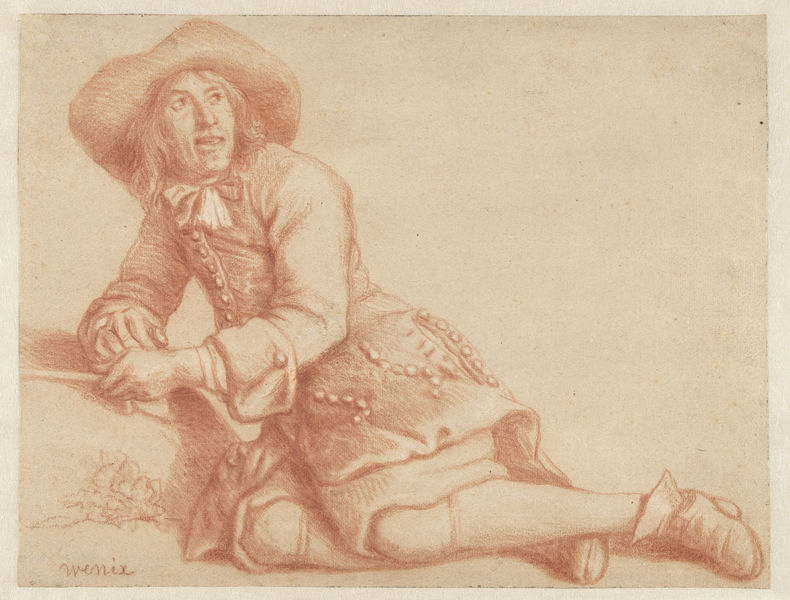
Titel: Liggende man
Künstler: Jan Weenix
Standort: Amsterdam
Institution: Rijksmuseum
Schlagwörter: hands, hat, men, red, collar, dress, face, hair, nose, portrait, sitting, picture, pink, brown, hand, man, head, orange, eyes, male, drawing, paper, gaze, chin, coat, mouth, buttons, sketch, boots, cravat, jacket, lean, leaning, tie, art, signature, gazing, pocket, shoes, pencil, eye, legs, finger, fingers, figure, long hair, shoulders, gloves, clothing, tan, open, glance, bow, reclining, sepia, knee, sleeves, posed, knees, cuffs, socks, brows, tongue, laying, jewels, hem, brim, a, wenix, renaissence, buckles, bbuttonholes, wda